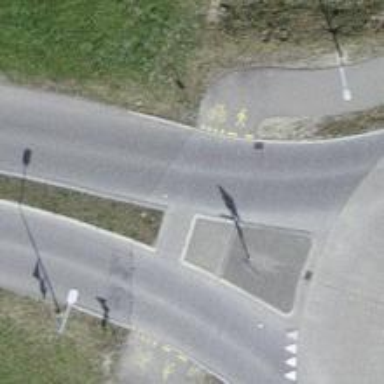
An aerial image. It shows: Cycleway with crossing that has island.